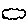
Label: cloud